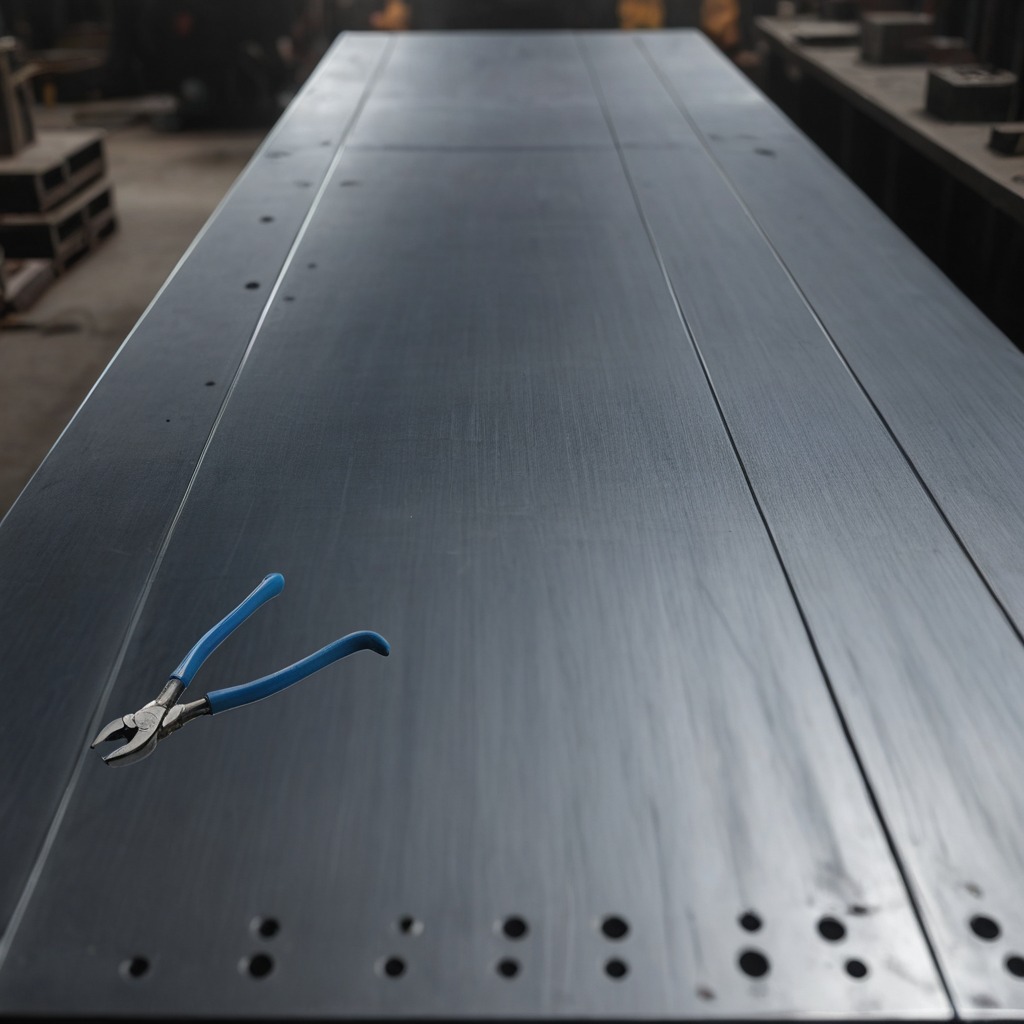
A plier is lying on the cold steel table in a mining workshop gritty textures.